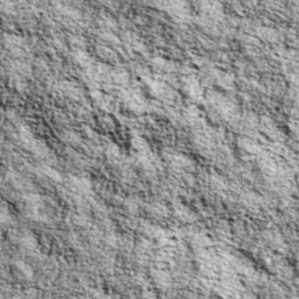
Label: non_frost